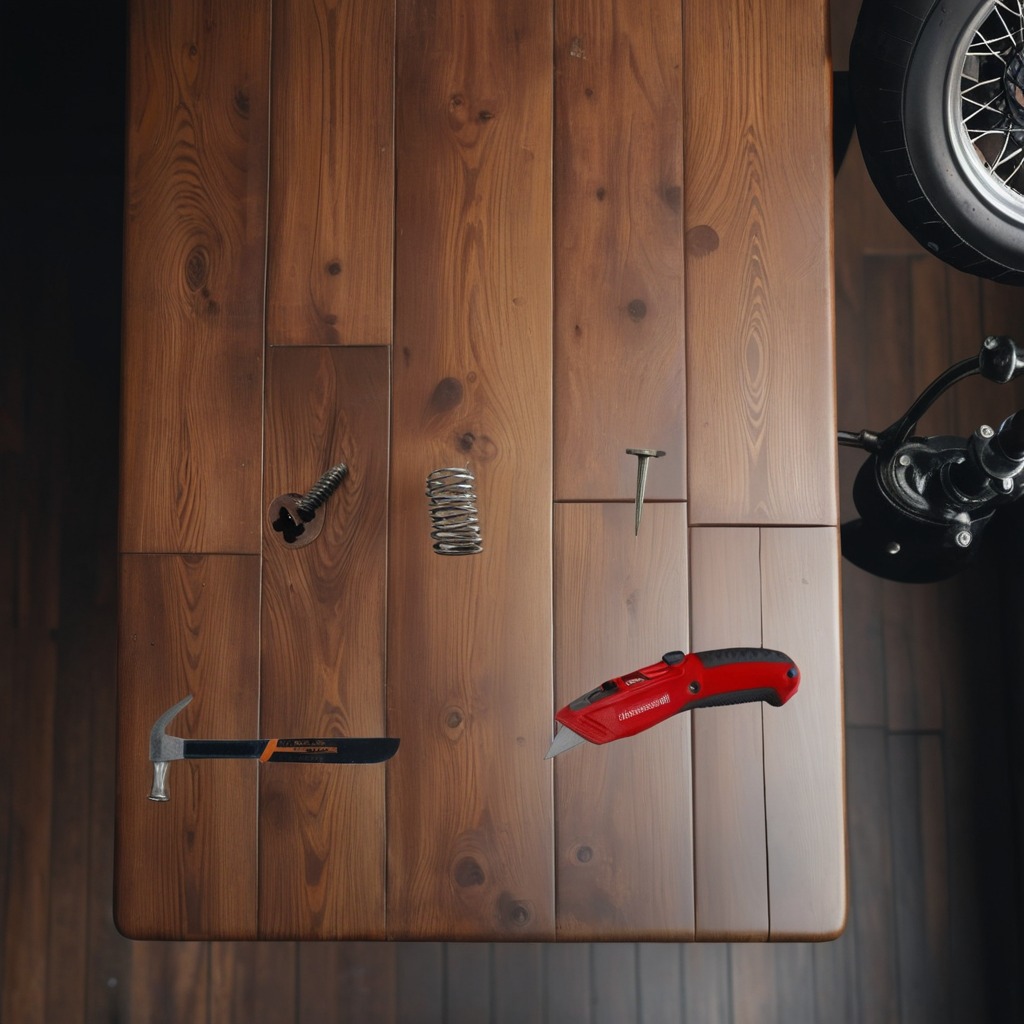
A utility knife, a metal machine screw, an iron nail, a hammer, and a coiled metal spring are lying on the oil-spilled wooden table in a vintage motorcycle garage.